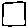
Label: square